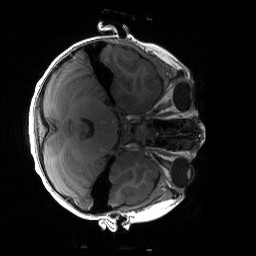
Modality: T1w
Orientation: axial
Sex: male
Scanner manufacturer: siemens
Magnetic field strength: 3 T
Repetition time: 1.9 s
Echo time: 0.00243 s